Question: I am looking to display number line in my application
How this can be done? I also want to control number like programatically
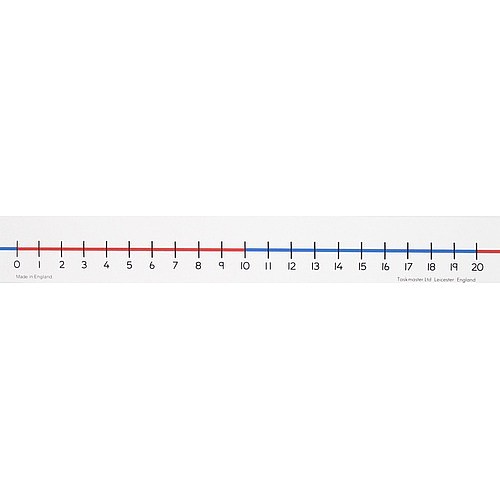
Answer: you can use views with different sizes and background colours. Use #define -s for the fixed sizes.
You should have 3 functions:
one that draws the horizontal red/blue rects
'''
-(UIView *) drawHorizontal:(CGRect)frame withColor:(UIColor)theColor;
'''
one that draws vertical spacers and labels underneath. Iterate for whole line width.
'''
-(UIView *) drawVertical:(CGPoint)centerPosition withLabel:(int)number;
'''
Your number line should be stored as an NSArray of NSDictionaries containing the position (index) and length of the horizontal red/blue lines.
Hope this helps.